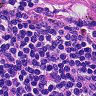
Metastatic tissue present: no